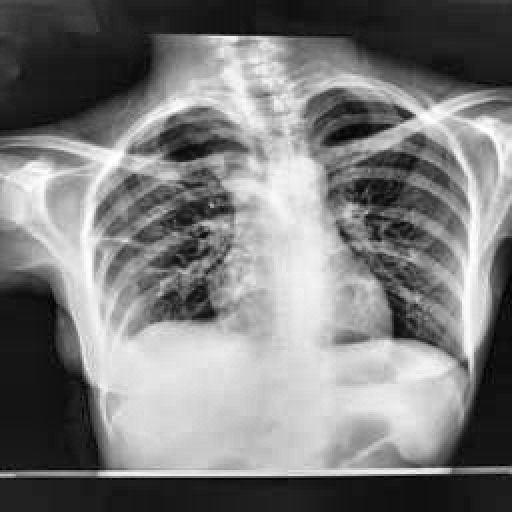
Finding: TUBERCULOSIS